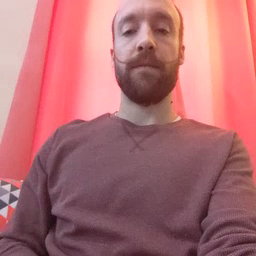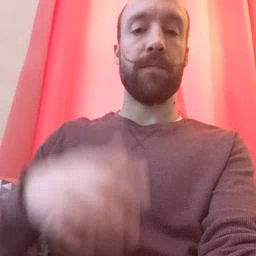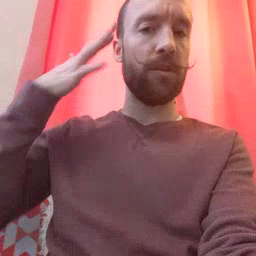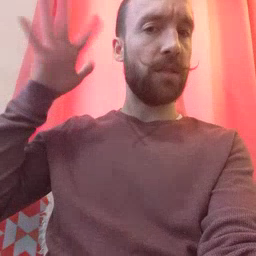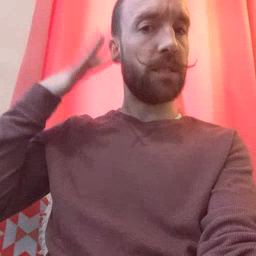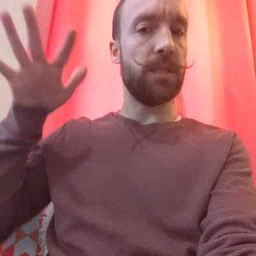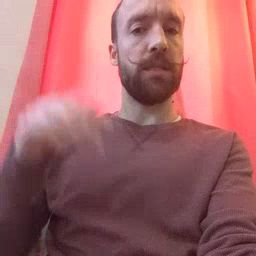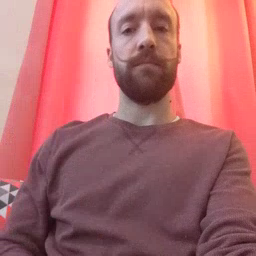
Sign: noisy